Question: I'm implementing the <URL>.
For this I'm using this <URL>
What I did is
1. successfully integrated the Library in my project (xCode) with the help of given installation instructions.
2. In My AppDelegate let uber_OAuth_Settings = [
"client_id": "XXXXXXX9vtKzobvXXXXXX",
"client_secret": "EXXXXXXXXyFUNCa_Wez6AXXXXXXXnrXtxus",
"authorize_uri": "https://login.uber.com/oauth/authorize",
"token_uri": "https://login.uber.com/oauth/token",
"redirect_uris": ["jamesappv2://oauth/callback"], // don't forget to register this scheme
] as OAuth2JSON
var oauth:OAuth2CodeGrant!
3. in my method didFinishLaunchingWithOptions of Appdelegate oauth = OAuth2CodeGrant(settings: uber_OAuth_Settings)
oauth.viewTitle = "Uber Login Service" // optional
oauth.verbose = true // For Logs
4. Don't forget to register url scheme i.e ("redirect_uris": ["jamesappv2://oauth/callback"])
goto your app's Target -> info Tab -> Url Types -> Click (+), image attached

1. In AppDelegate add method given Below and Handle the Callback Url func application(application: UIApplication,
openURL url: NSURL,
sourceApplication: String?,
annotation: AnyObject?) -> Bool {
// you should probably first check if this is your URL being opened
var splitUrl = url.absoluteString!.componentsSeparatedByString(":")
if splitUrl[0] == ("jamesappv2") {
oauth.handleRedirectURL(url)
}
return true
}
2. Now in my viewController I did like this on myBtnClick let appDelegate = UIApplication.sharedApplication().delegate as! AppDelegate
let url = appDelegate.oauth.authorizeURL()
UIApplication.sharedApplication().openURL(url)
appDelegate.oauth.onAuthorize = { parameters in
println("Did authorize with parameters: \(parameters)")
self.navigationController?.pushViewController(self.PersonalDriverUber_VC, animated: true)
//On Authorization Goto another ViewController using pushViewController of navigationcontroller Method
}
appDelegate.oauth.onFailure = { error in // 'error' is nil on cancel
if nil != error {
println("Authorization went wrong: \(error!.localizedDescription)")
}
}
Here is my debug log, I'm getting the valid response:
'''
OAuth2: Handling redirect URL jamesappv2://oauth/callback?state=4B0EB812&code=0sXXXXXXTX7yEbS1XXXXXHuw
OAuth2: Successfully validated redirect URL
OAuth2: Authorizing against https://login.uber.com/oauth/token?state=38158941&grant_type=authorization_code&code=0sXXXXXXXX1jxTrdFQT9Huw&client_secret=EIXXXXXXXNCa_Wez6XXXXXw0BlnrXtxus&client_id=fXXXXXXXy2LOUo9vtKXXXXXQ1nUDO&redirect_uri=jamesappv2%3A%2F%2Foauth%2Fcallback
OAuth2: Exchanging code 0swNXXXXX7yXXXXXXdFQT9Huw with redirect jamesappv2://oauth/callback for token at Optional("https://login.uber.com/oauth/token")
OAuth2: Did receive access token: Dfq3XXXXXXuWgpaqFXXXXXXXgXW, refresh token: EmStT7FEXHRMlS8odPzs1nsha0ObjK
Did authorize with parameters: [token_type: Bearer, expires_in: <PHONE>, access_token: XXXXXXOZuWgXXXXXXXXuJYOmgXW, refresh_token: EXXXXXHRMlS8oXXXXXXXa0ObjK, scope: profile, last_authenticated: <PHONE>]
'''
I'm getting the valid access_token
As per <URL> says in STEP4 *USE BEARER TOKEN
Pass the access_token returned in the response in the Authorization header with the type Bearer to make requests on behalf of a user.*
'''
curl -H 'Authorization: Bearer YOUR_ACCESS_TOKEN' 'https://api.uber.com/v1/products?latitude=37.<PHONE>&longitude=-122.41823'
'''
I am not getting the point. How should I pass the access_token in Header with type Bearer? I have done like below
'''
func callRequestAPI(url:String){
let request = appDelegate.oauth.request(forURL: NSURL(string:url)!)
request.HTTPMethod = "POST"
let postString = "product_id="+selectedUberProductId+"&start_latitude="+start_lat+"&start_longitude="+start_lng+"&end_latitude="+end_lat+"&end_longitude="+end_lng
println(postString)
let tempData: NSData = appDelegate.oauth.accessToken.dataUsingEncoding(NSUTF8StringEncoding)!
let base64LoginString = tempData.base64EncodedStringWithOptions(nil)
request.HTTPBody = postString.dataUsingEncoding(NSUTF8StringEncoding)
request.addValue("application/json", forHTTPHeaderField: "Content-Type")
request.addValue("application/json", forHTTPHeaderField: "Accept")
request.setValue("Bearer \(base64LoginString)", forHTTPHeaderField: "Authorization")
let session = NSURLSession.sharedSession()
let task = session.dataTaskWithRequest(request) { data, response, error in
if error != nil {
println("error=\(error)")
return
}
println("response = \(response)")
let responseString = NSString(data: data, encoding: NSUTF8StringEncoding)
println("responseString = \(responseString)")
}
task.resume()
}
'''
but I'm getting following response
'''
response = <NSHTTPURLResponse: 0x1a284b50> { URL: https://sandbox-api.uber.com/v1/requests } { status code: 401, headers {
"Content-Length" = 75;
"Content-Type" = "application/json";
Date = "Mon, 27 Apr 2015 10:22:01 GMT";
Server = nginx;
"Strict-Transport-Security" = "max-age=31536000; includeSubDomains; preload";
"x-uber-app" = "uberex-sandbox";
"x-xss-protection" = "1; mode=block";
} }
responseString = Optional({"message":"Invalid OAuth 2.0 credentials provided.","code":"unauthorized"})
'''
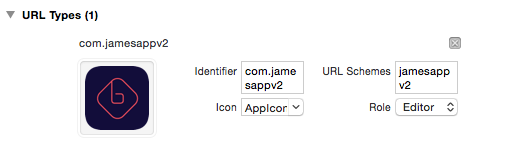
Answer: Finally I have done it :)
I changed the method like below and it Worked
'''
func callRequestAPI(url:String){
var configuration = NSURLSessionConfiguration.defaultSessionConfiguration()
var session = NSURLSession(configuration: configuration)
let params:[String: AnyObject] = [
"product_id" : selectedUberProductId,
"start_latitude" : start_lat,
"start_longitude" : start_lng,
"end_latitude" : end_lat,
"end_longitude" : end_lng]
let request = appDelegate.oauth.request(forURL: NSURL(string:url)!)
request.setValue("application/json; charset=utf-8", forHTTPHeaderField: "Content-Type")
request.HTTPMethod = "POST"
var err: NSError?
request.HTTPBody = NSJSONSerialization.dataWithJSONObject(params, options: NSJSONWritingOptions.allZeros, error: &err)
let task = session.dataTaskWithRequest(request) {
data, response, error in
if let httpResponse = response as? NSHTTPURLResponse {
if httpResponse.statusCode != 202 {
println("response was not 202: \(response)")
return
}
}
if (error != nil) {
println("error submitting request: \(error)")
return
}
// handle the data of the successful response here
var result = NSJSONSerialization.JSONObjectWithData(data, options: NSJSONReadingOptions.allZeros, error: nil) as! NSDictionary
println(result)
if let request_id: String = result["request_id"] as? String{
println(request_id)
}
if let driver: String = result["driver"] as? String{
println(driver)
}
if let eta: Int = result["eta"] as? Int{
println(eta)
}
if let location: String = result["location"] as? String{
println(location)
}
if let status: String = result["status"] as? String{
println(status)
}
if let surge_multiplier: Int = result["surge_multiplier"] as? Int{
println(surge_multiplier)
}
if let vehicle: String = result["vehicle"] as? String{
println(vehicle)
}
}
task.resume()
}
'''
here is the Response I Got, Parsing is also given in my above method
'''
{
driver = "<null>";
eta = 15;
location = "<null>";
"request_id" = "ea39493d-b718-429f-8710-00a34dcdaa93";
status = processing;
"surge_multiplier" = 1;
vehicle = "<null>";
}
'''
Enjoy